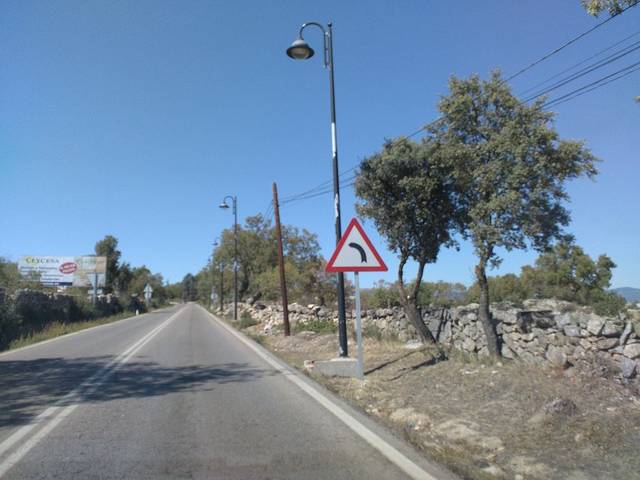
Region: Spain
Coordinates: 40.577, -3.991